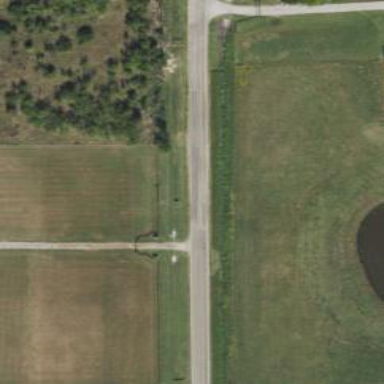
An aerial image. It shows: Driveway.